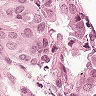
Metastatic tissue present: yes